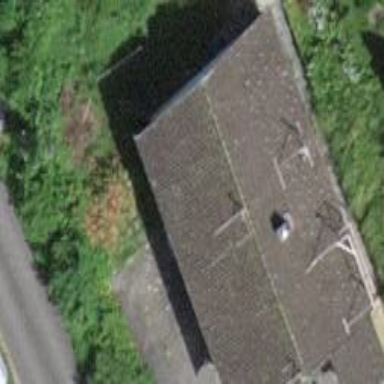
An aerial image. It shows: Garage.